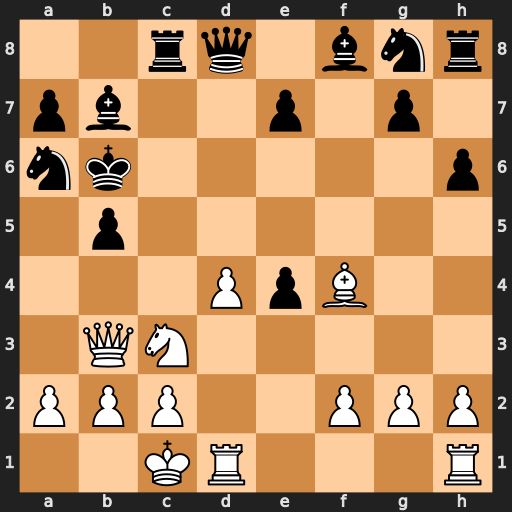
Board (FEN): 2rq1bnr/pb2p1p1/nk5p/1p6/3PpB2/1QN5/PPP2PPP/2KR3R
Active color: w
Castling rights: -
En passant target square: -
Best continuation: Qxb5#